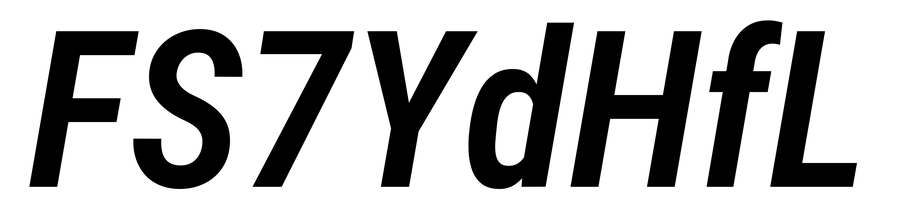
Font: Roboto-Italic_Condensed_SemiBold_Italic